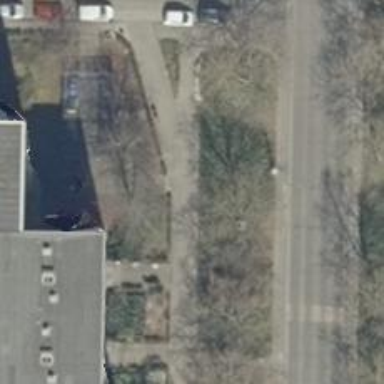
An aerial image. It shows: Sidewalk along the footway.